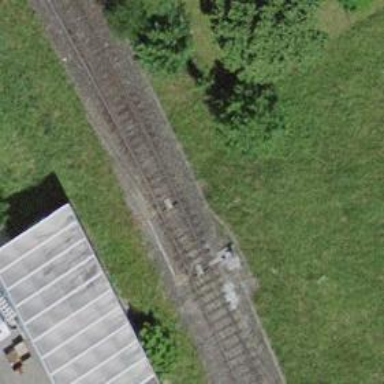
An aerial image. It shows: Railway switch.